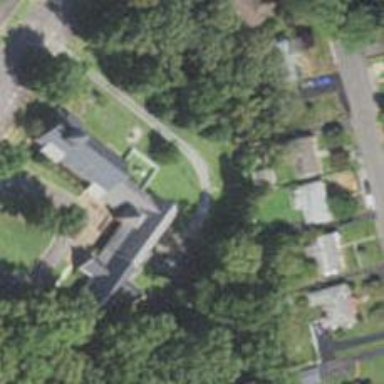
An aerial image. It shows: Building that is place of worship.